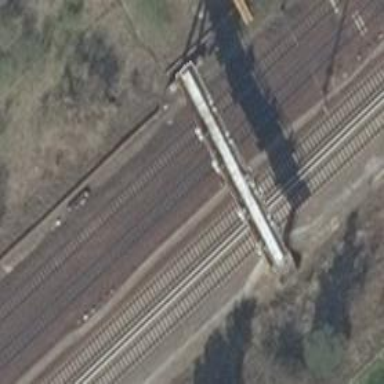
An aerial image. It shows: Railway signal.